Question: I have created a Solr filter to retrieve email from a specific text and return only the email!
This is my code:
'''
public final class NormalizeAffliationFilter extends TokenFilter {
private CharTermAttribute charTermAttr;
protected NormalizeAffliationFilter(TokenStream ts) {
super(ts);
this.charTermAttr = addAttribute(CharTermAttribute.class);
}
@Override
public boolean incrementToken() throws IOException {
if (!input.incrementToken()) {
return false;
}
String token =charTermAttr.toString();
Pattern pattern = Pattern.compile("([a-z0-9_.-]+)@([a-z0-9_.-]+[a-z])");
Matcher matcher = pattern.matcher(token);
StringBuilder sb = new StringBuilder();
while(matcher.find()){
sb.append(matcher.group());
}
sb.append(" ");
String email = sb.toString();
charTermAttr.setEmpty();
charTermAttr.copyBuffer(email.toCharArray(), 0, email.length());
return true;
}
'''
I've added the field type and field in schema.xml
'''
<fieldType name="emailnormalized" class="solr.TextField">
<analyzer type="query">
<tokenizer class="solr.ClassicTokenizerFactory"/>
<filter class="ir.pandapp.NormalizeAffliationFilterFactory"/>
<filter class="solr.LowerCaseFilterFactory"/>
</analyzer>
<analyzer type="index">
<tokenizer class="solr.ClassicTokenizerFactory"/>
<filter class="ir.pandapp.NormalizeAffliationFilterFactory"/>
<filter class="ir.pandapp.NormalizeAffliationFilterFactory"/>
<filter class="solr.LowerCaseFilterFactory"/>
</analyzer>
</fieldType>
<field name="mods.affiliation" type="emailnormalized" indexed="true" stored="true" multiValued="true"/>
'''
I've added some sysout in my code to get the logs and it works! It gets the token and only the email token would return!
I've also tested it on analysis in Solr:

After all of this when I search in Solr, it doesn't work!
like if the field value is:"aaaaemail:something@something.com" and I search:"aaaa" it returns this doc!
But it should only return this when I search:"something@something.com". I have checked schema browser it has only indexed the emails(the correct form).
I've got no idea what to check next! Does anyone know what I am missing?
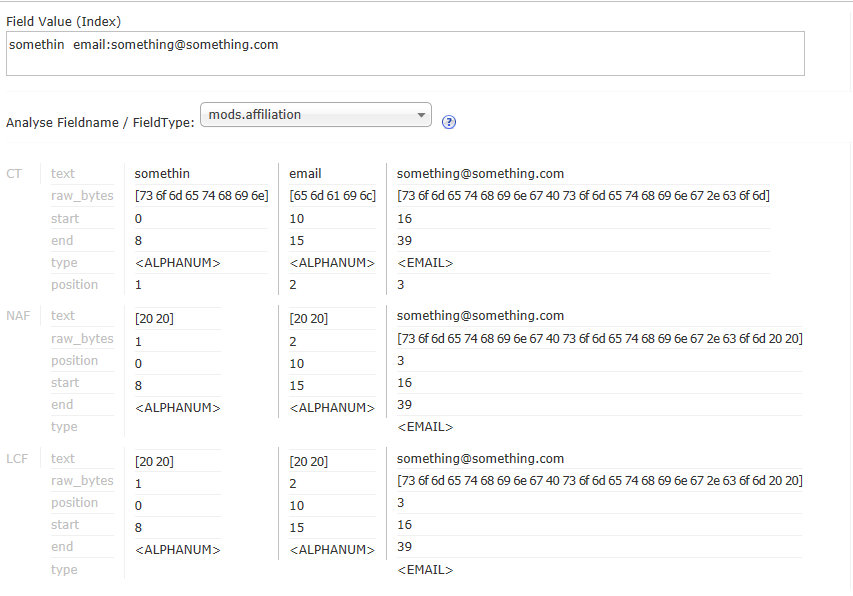
Answer: No custom code required. You need to invert what is described in <URL>
As such you will make use of the <URL> to only let those types pass that are of your liking. In your case this is only '<EMAIL>'.
Alter your field type 'emailnormalized' in your as follows
'''
<fieldType name="emailnormalized" class="solr.TextField">
<analyzer>
<tokenizer class="solr.UAX29URLEmailTokenizerFactory"/>
<filter class="solr.TypeTokenFilterFactory"
types="email_type.txt" useWhitelist="true"/>
<filter class="solr.LowerCaseFilterFactory" />
</analyzer>
</fieldType>
'''
Create a file named in your conf folder, should be the same place where your schema.xml is resident. That file needs just one line of content
'''
<EMAIL>
'''
Should you have trouble with the delimiters that are used by that Tokenizer, you can tweak that using the <URL>. The CharFilters may go before a Tokenizer. This would also work with the sample text you have in your image, replacing the colons for a blank.
'''
<fieldType name="emailnormalized" class="solr.TextField">
<analyzer>
<charFilter class="solr.PatternReplaceCharFilterFactory"
pattern=":" replacement=" "/>
<tokenizer class="solr.UAX29URLEmailTokenizerFactory"/>
<filter class="solr.TypeTokenFilterFactory" types="email_type.txt" useWhitelist="true"/>
<filter class="solr.LowerCaseFilterFactory" />
</analyzer>
</fieldType>
'''